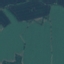
Label: AnnualCrop